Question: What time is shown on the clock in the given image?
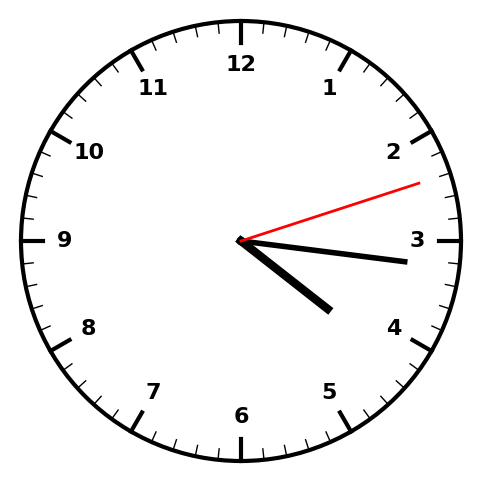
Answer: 04:16:12